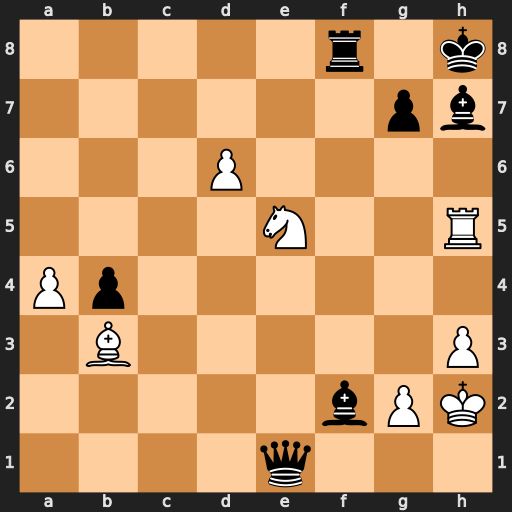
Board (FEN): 5r1k/6pb/3P4/4N2R/Pp6/1B5P/5bPK/4q3
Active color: w
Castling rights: -
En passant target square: -
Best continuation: Ng6#